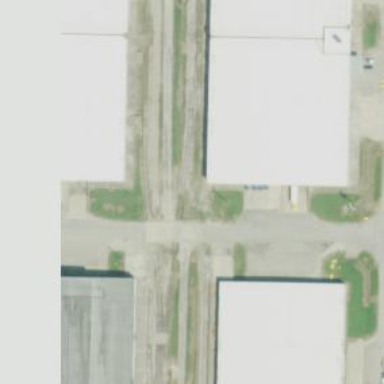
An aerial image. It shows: Abandoned railway.